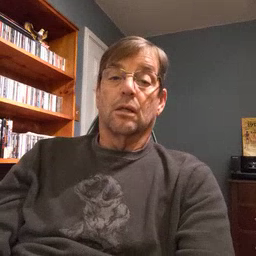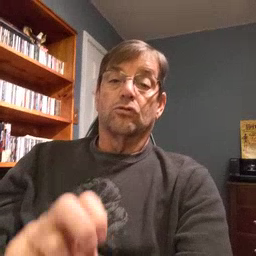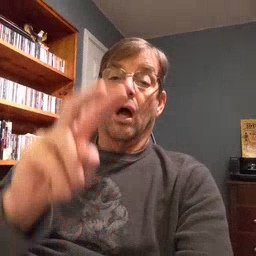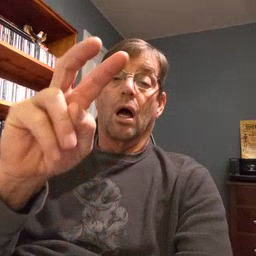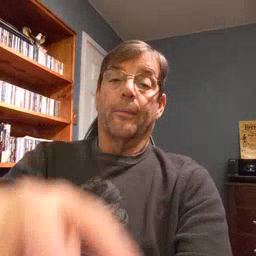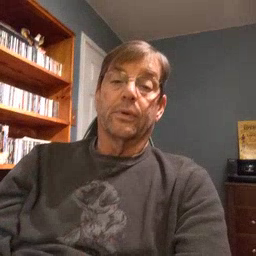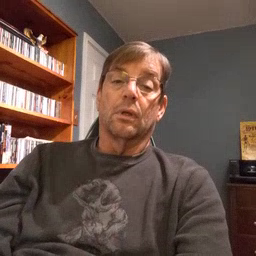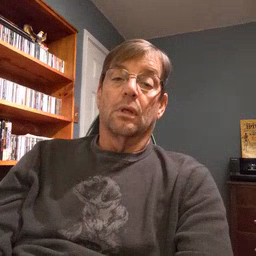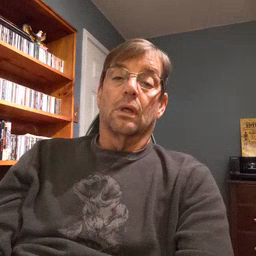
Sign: jump